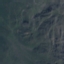
Land use / land cover: HerbaceousVegetation